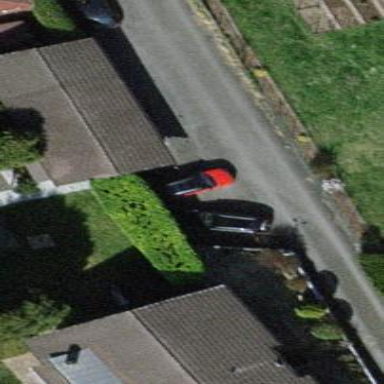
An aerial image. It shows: Group of garages.